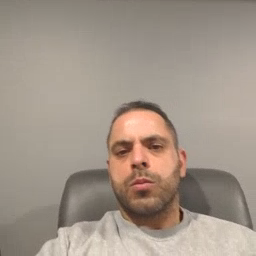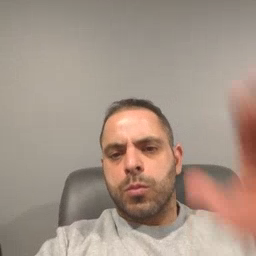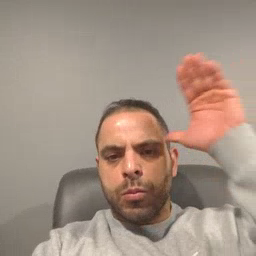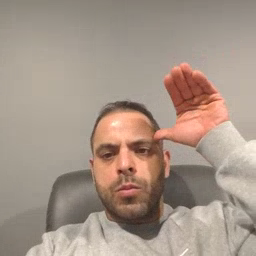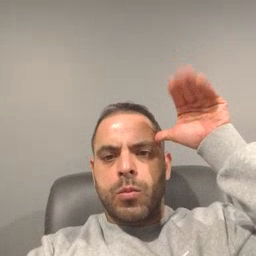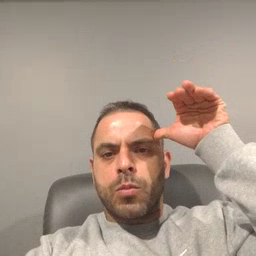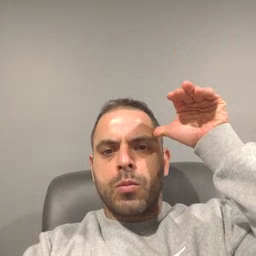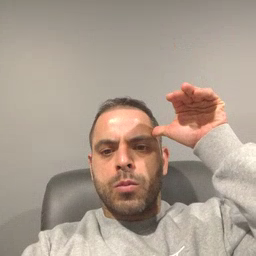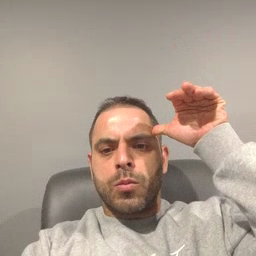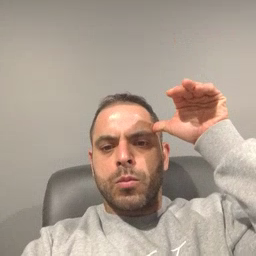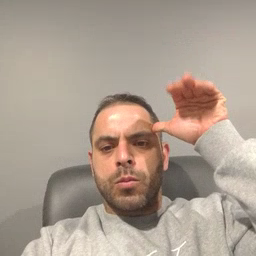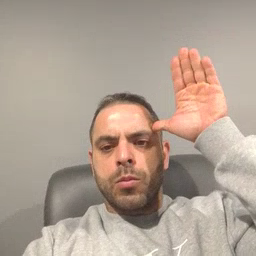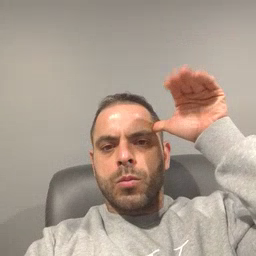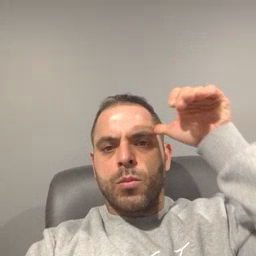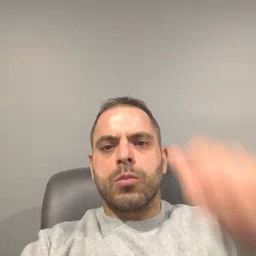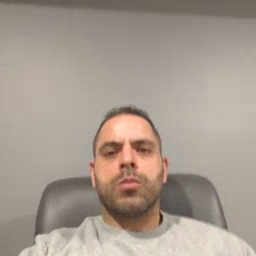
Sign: donkey